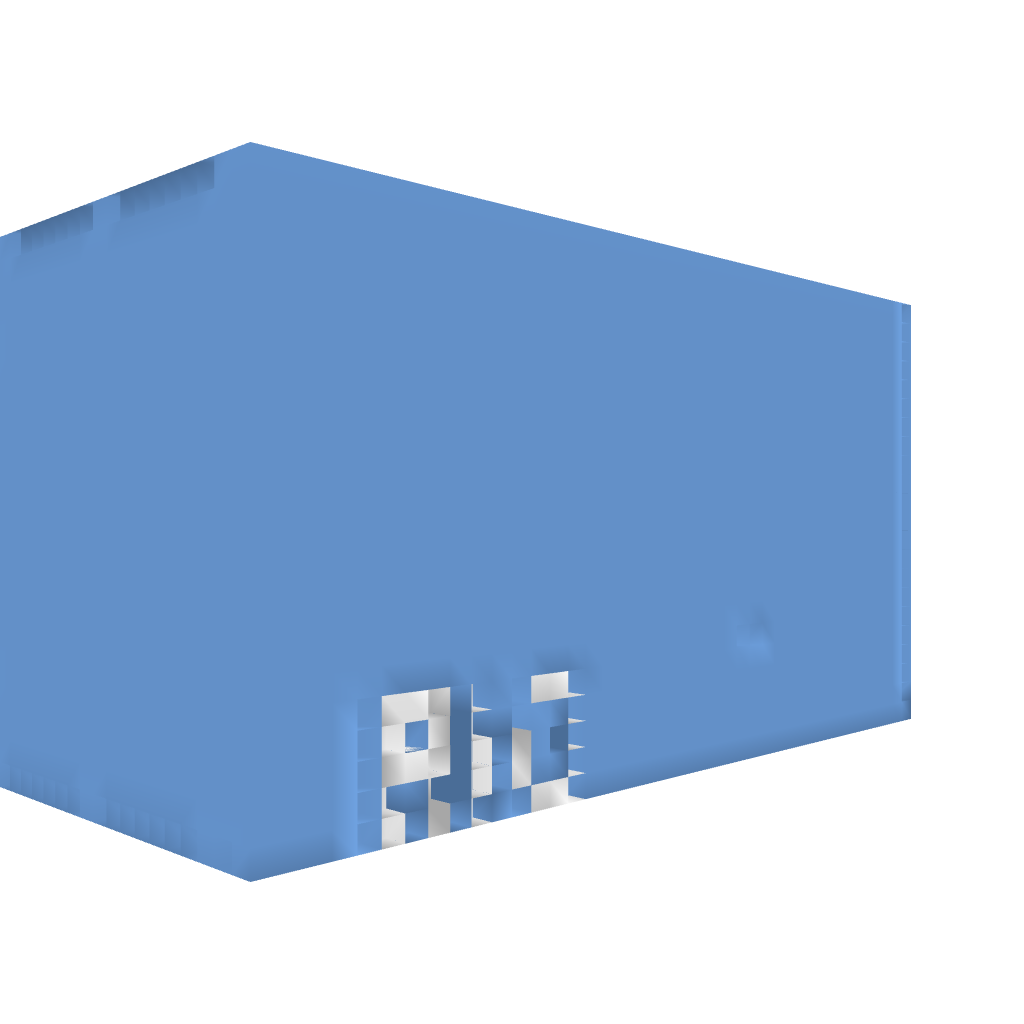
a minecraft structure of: Diamond Parkour bad low quality